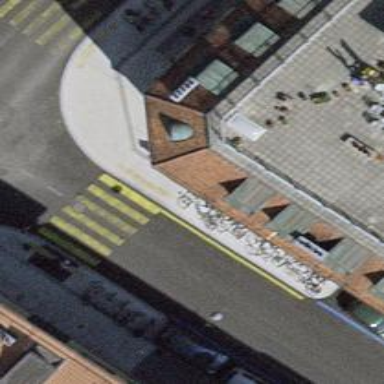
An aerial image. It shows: Bicycle parking area with stands.